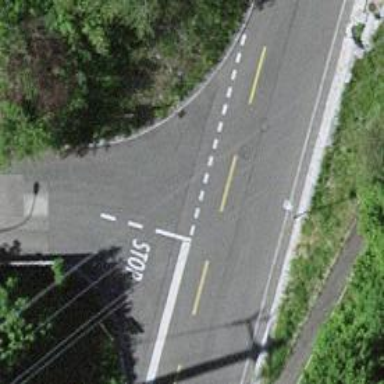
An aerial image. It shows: Unclassified road with cycle lane.